Question: I'm developing an App with Ionic Framework, How can i hide the menu and the popover button on login pages only? and I only want to show a side-menu in some concrete views, but not in every view. please help me i'm new to ionic frameworkds
->
'''
.controller('AppCtrl', function($scope, $ionicModal, $ionicPopover, $timeout) {
// Form data for the login modal
$scope.loginData = {};
$scope.isExpanded = false;
$scope.hasHeaderFabLeft = false;
$scope.hasHeaderFabRight = false;
var navIcons = document.getElementsByClassName('ion-navicon');
for (var i = 0; i < navIcons.length; i++) {
navIcons.addEventListener('click', function() {
this.classList.toggle('active');
});
}
// .fromTemplate() method
var template = '<ion-popover-view>' +
' <ion-header-bar class="popbg">' +
' <h1 class="title"><i class="ion ion-android-settings padding-right"></i>Settings</h1>' +
' </ion-header-bar>' +
' <ion-content>' +
' <ion-list> ' +
' <ion-item href="#/app/aboutapp"><i class="ion ion-information-circled padding-right"></i> About App</ion-item> ' +
' <ion-item href="#/app/profile"><i class="ion ion-person padding-right"></i>Profile</ion-item> ' +
' <ion-item href="#/app/change-password"><i class="ion ion-key padding-right"></i>change password</ion-item> ' +
' <ion-item href="#/app/login"><i class="ion ion-log-out padding-right"></i>Logout</ion-item> ' +
' </ion-list> ' +
' </ion-content>' +
'</ion-popover-view>';
$scope.popover = $ionicPopover.fromTemplate(template, {
scope: $scope
});
$scope.closePopover = function() {
$scope.popover.hide();
};
//Cleanup the popover when we're done with it!
$scope.$on('$destroy', function() {
$scope.popover.remove();
});
////////////////////////////////////////
// Layout Methods
////////////////////////////////////////
$scope.hideNavBar = function() {
document.getElementsByTagName('ion-nav-bar')[0].style.display = 'none';
};
$scope.showNavBar = function() {
document.getElementsByTagName('ion-nav-bar')[0].style.display = 'block';
};
$scope.noHeader = function() {
var content = document.getElementsByTagName('ion-content');
for (var i = 0; i < content.length; i++) {
if (content[i].classList.contains('has-header')) {
content[i].classList.toggle('has-header');
}
}
};
$scope.setExpanded = function(bool) {
$scope.isExpanded = bool;
};
$scope.setHeaderFab = function(location) {
var hasHeaderFabLeft = false;
var hasHeaderFabRight = false;
switch (location) {
case 'left':
hasHeaderFabLeft = true;
break;
case 'right':
hasHeaderFabRight = true;
break;
}
$scope.hasHeaderFabLeft = hasHeaderFabLeft;
$scope.hasHeaderFabRight = hasHeaderFabRight;
};
$scope.hasHeader = function() {
var content = document.getElementsByTagName('ion-content');
for (var i = 0; i < content.length; i++) {
if (!content[i].classList.contains('has-header')) {
content[i].classList.toggle('has-header');
}
}
};
$scope.hideHeader = function() {
$scope.hideNavBar();
$scope.noHeader();
};
$scope.showHeader = function() {
$scope.showNavBar();
$scope.hasHeader();
};
$scope.clearFabs = function() {
var fabs = document.getElementsByClassName('button-fab');
if (fabs.length && fabs.length > 1) {
fabs[0].remove();
}
};
})
.controller('LoginCtrl', function($scope, $timeout, $stateParams, ionicMaterialInk) {
$scope.$parent.clearFabs();
$timeout(function() {
$scope.$parent.showHeader();
}, 0);
ionicMaterialInk.displayEffect();
})
'''
'''
//menu.html
<ion-nav-bar class="bar-assertive-900" ng-class="{expanded: isExpanded, 'has-header-fab-left': hasHeaderFabLeft, 'has-header-fab-right': hasHeaderFabRight}" align-title="left">
<ion-nav-back-button class="no-text">
</ion-nav-back-button>
<ion-nav-buttons side="left">
<button class="button button-icon button-clear ion-navicon" menu-toggle="left">
</button>
</ion-nav-buttons>
<ion-nav-buttons side="right">
<button class="button button-icon button-clear ion-android-more-vertical" id="menu-popover" ng-click="popover.show($event)">
</button>
</ion-nav-buttons>
</ion-nav-bar>
'''
//Login.html
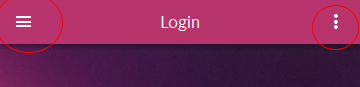
Answer: If you want remove the side menu button in a view you have to insert in that view only:
'''
<ion-nav-buttons side="left"></ion-nav-buttons>
'''
Here is an example:
<URL>